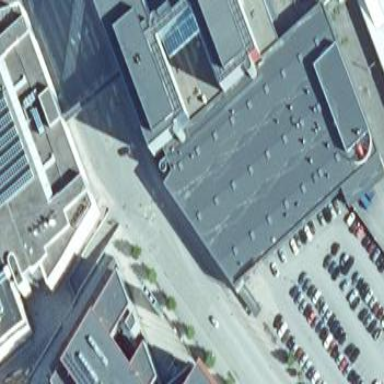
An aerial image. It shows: Office building with flat roof.